Question: I have implemented a unified titlebar/toolbar and now would like to add two buttons to the bar. They need to be located at the far left, just right of the stoplight buttons. I'm creating a toolbar that's very similar to System Preferences.
I have looked at the API for adding 'NSTitlebarAccessoryViewController' and the only valid properties for 'layoutAttribute' are 'NSLayoutAttributeRight' (adds the view to the far right of the toolbar) and 'NSLayoutAttributeBottom' which essentially places the view underneath the unified toolbar in its own toolbar.
I want neither of those options, so how would one add a bunch of buttons to the very left of the unified toolbar?

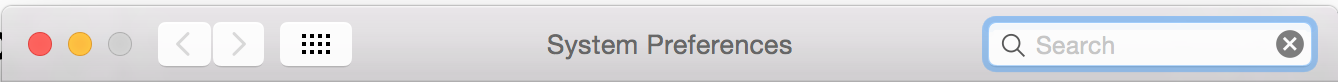
Answer: This is now possible in OS X 10.11. Quoting from the header file:
> For applications linked on Mac OS 10.11 or later, 'NSLayoutAttributeLeft' is also supported; placing the item on the left side of the window (adjacent and to the right of the close/minimize/maximize buttons).